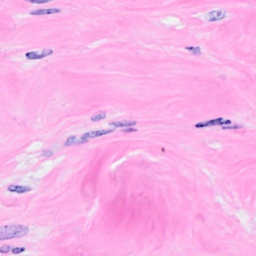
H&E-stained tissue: Breast